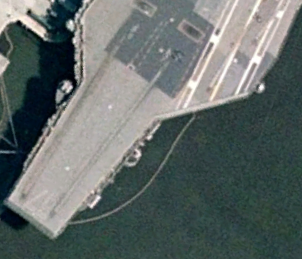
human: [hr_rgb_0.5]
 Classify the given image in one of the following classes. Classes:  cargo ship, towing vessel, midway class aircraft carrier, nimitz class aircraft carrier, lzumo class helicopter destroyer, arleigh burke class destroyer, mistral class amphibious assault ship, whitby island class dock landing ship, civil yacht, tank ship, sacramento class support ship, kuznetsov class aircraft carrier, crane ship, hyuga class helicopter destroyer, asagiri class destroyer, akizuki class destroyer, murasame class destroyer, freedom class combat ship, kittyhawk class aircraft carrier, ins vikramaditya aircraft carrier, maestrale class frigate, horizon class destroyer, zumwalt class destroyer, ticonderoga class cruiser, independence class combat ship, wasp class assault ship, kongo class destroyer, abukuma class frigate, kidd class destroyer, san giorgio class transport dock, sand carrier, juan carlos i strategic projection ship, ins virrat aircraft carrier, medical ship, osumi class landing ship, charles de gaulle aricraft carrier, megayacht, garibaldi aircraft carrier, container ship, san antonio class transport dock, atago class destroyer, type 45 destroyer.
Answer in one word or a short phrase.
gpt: KittyHawk class aircraft carrier